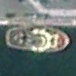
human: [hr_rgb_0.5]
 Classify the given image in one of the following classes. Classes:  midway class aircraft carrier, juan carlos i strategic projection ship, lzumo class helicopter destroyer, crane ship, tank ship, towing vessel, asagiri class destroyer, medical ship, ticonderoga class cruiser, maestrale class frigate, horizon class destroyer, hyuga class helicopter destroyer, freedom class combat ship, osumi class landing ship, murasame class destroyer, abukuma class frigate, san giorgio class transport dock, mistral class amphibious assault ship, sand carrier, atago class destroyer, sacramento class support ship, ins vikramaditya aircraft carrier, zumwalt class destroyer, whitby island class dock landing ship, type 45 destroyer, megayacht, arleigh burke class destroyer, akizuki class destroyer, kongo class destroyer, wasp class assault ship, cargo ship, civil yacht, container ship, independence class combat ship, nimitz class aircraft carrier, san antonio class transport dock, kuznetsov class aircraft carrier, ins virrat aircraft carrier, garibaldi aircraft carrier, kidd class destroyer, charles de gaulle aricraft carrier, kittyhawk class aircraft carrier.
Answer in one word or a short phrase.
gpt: Towing vessel